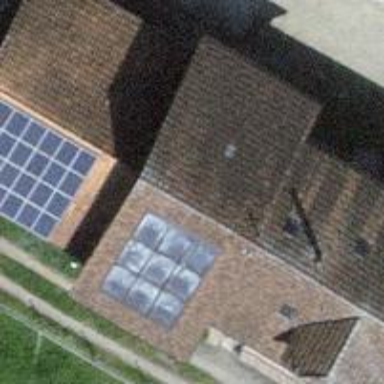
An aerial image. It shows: Solar power generator with photovoltaic panels.